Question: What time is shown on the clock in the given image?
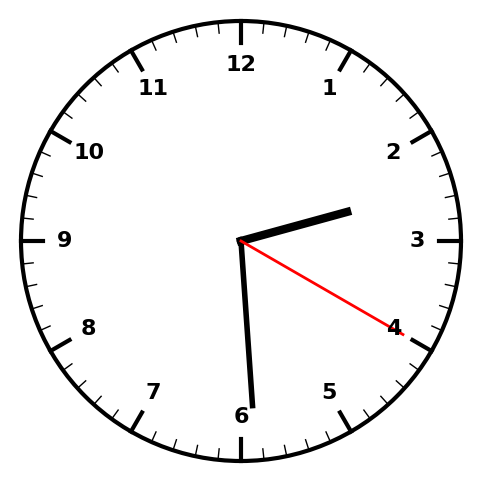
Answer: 02:29:20